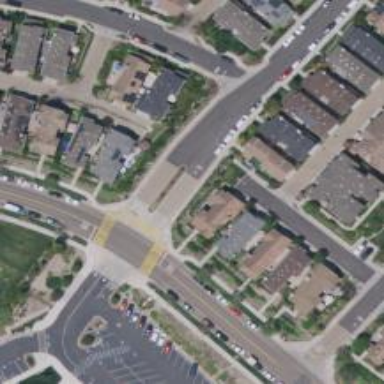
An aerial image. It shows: Residential road with separate sidewalk.